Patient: sex F, age 66
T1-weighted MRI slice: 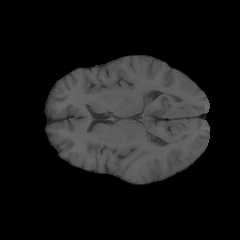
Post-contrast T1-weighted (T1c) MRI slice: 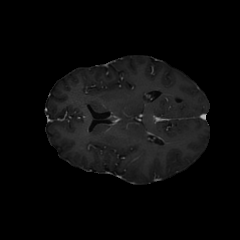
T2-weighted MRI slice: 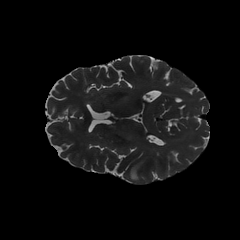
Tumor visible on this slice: yes
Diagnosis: Glioblastoma, IDH-wildtype
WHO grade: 4